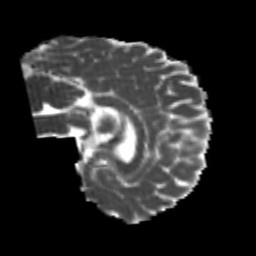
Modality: MD
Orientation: sagittal
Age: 25
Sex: male
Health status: healthy
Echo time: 0.074 s